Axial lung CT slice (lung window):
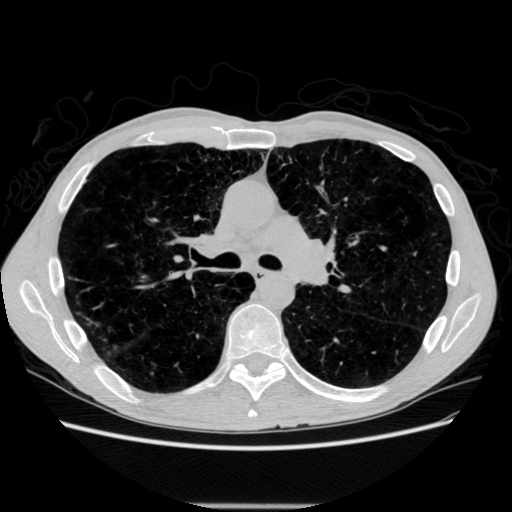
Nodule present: no